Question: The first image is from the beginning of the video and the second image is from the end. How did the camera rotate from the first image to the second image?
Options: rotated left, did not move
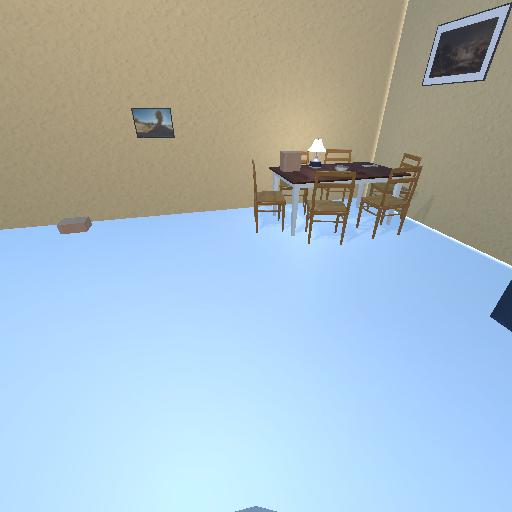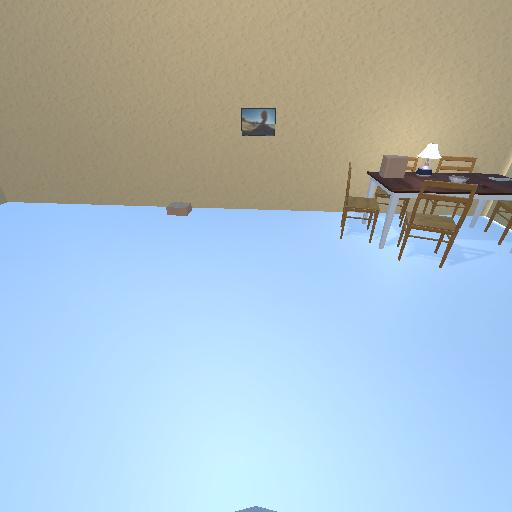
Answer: rotated left